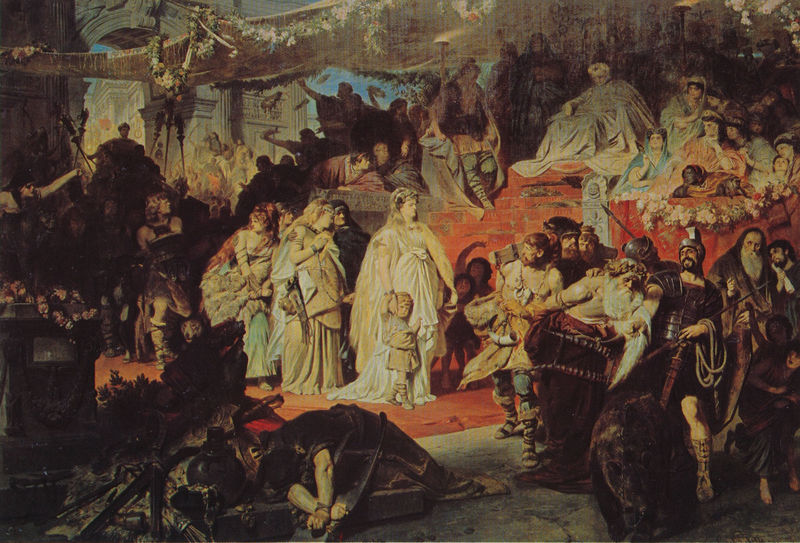
Titel: Thusnelda im Triumpfzug des Germanicus
Künstler: Karl Theodor von Piloty
Standort: München
Institution: Neue Pinakothek
Schlagwörter: blau, dunkel, gemälde, gruppe, hand, himmel, kampf, mann, nackt, rubens, schatten, weiß, frauen, gelb, grün, menschen, mädchen, ocker, sitzen, bewegung, blumen, braun, bunt, busen, frau, grau, hell, kleid, kleider, licht, marmor, männer, orange, schmuck, schwarz, türkis, dach, dame, gebäude, rot, schleier, tiere, tuch, beige, fest, gesellschaft, leute, masse, menge, rock, teppich, bart, betrunken, feier, alte, architektur, arm, arme, barock, geschichte, historie, mensch, mord, stehen, stein, tod, tot, vollbart, herr, hände, öl, häuser, boden, gewand, stoff, tücher, adel, familie, gewänder, kind, klassizismus, personen, tochter, girlande, genre, kinder, reiter, chaos, krug, fell, fesseln, reiten, brüste, liegen, bogen, italien, zuschauer, kette, zug, mauer, violett, klein, markt, empore, pilaster, figuren, krieg, querformat, schlacht, treppe, treppen, unruhe, historienbild, kaiser, könig, lanze, soldaten, thron, kopftuch, glanz, glänzen, stufe, stufen, edel, junge, zeigen, hoch, tor, verderben, schwarze, panzer, stolz, alter, antike, greis, knabe, orient, orientalisch, münchen, palast, haufen, seil, groß, gefangen, militär, raub, schwert, schwerter, waffen, durcheinander, gemetzel, soldat, tote, waffe, degen, helm, stiefel, herrscher, mythologie, göttin, menschenmenge, ritter, rüstung, sieg, altar, rom, girlanden, römer, triumph, harem, brustpanzer, sklave, beute, felle, mantegna, antik, gefangene, mythos, eroberung, krieger, kaulbach, historienmalerei, kopftücher, krönung, griechenland, historiengemälde, historismus, sklavin, baldachin, lanzen, hochzeit, herrscherin, königin, blumengirlande, speer, kreig, prunk, tunika, bär, fackel, mythen, feierlichkeit, sieger, triumphzug, sklaven, sohn, antikisch, kaiserin, besiegte, unterwerfung, zelt, grabmal, römerin, triumpfbogen, triumphbogen, neue pinakothek, fessel, pinakothek, medici, delacroix, zeltdach, geschmückt, piloty, gegensatz, stiege, roter teppich, blumengirlanden, thronen, folter, gespielinnen, gefesselt, siegeszug, rauschebart, anitke, beduinenzelt, besiegt, blütengirlanden, durchblich, eugene delacroix, germanicus, germanien, kriegsbeute, neue pnakothek, oinakothek, saba, schätze, thusnelda, tusnelda, versklavt, waffenhaufen, gnade, bittgang, opulenz, ergeben, gefesselter, tusneda, waiß, herrsche